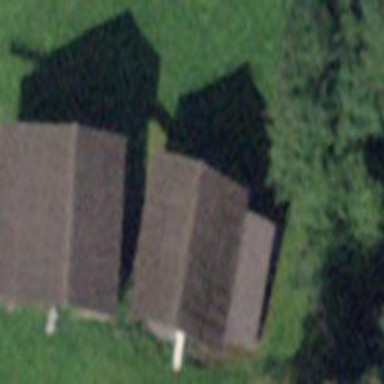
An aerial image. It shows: Barn.